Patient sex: M
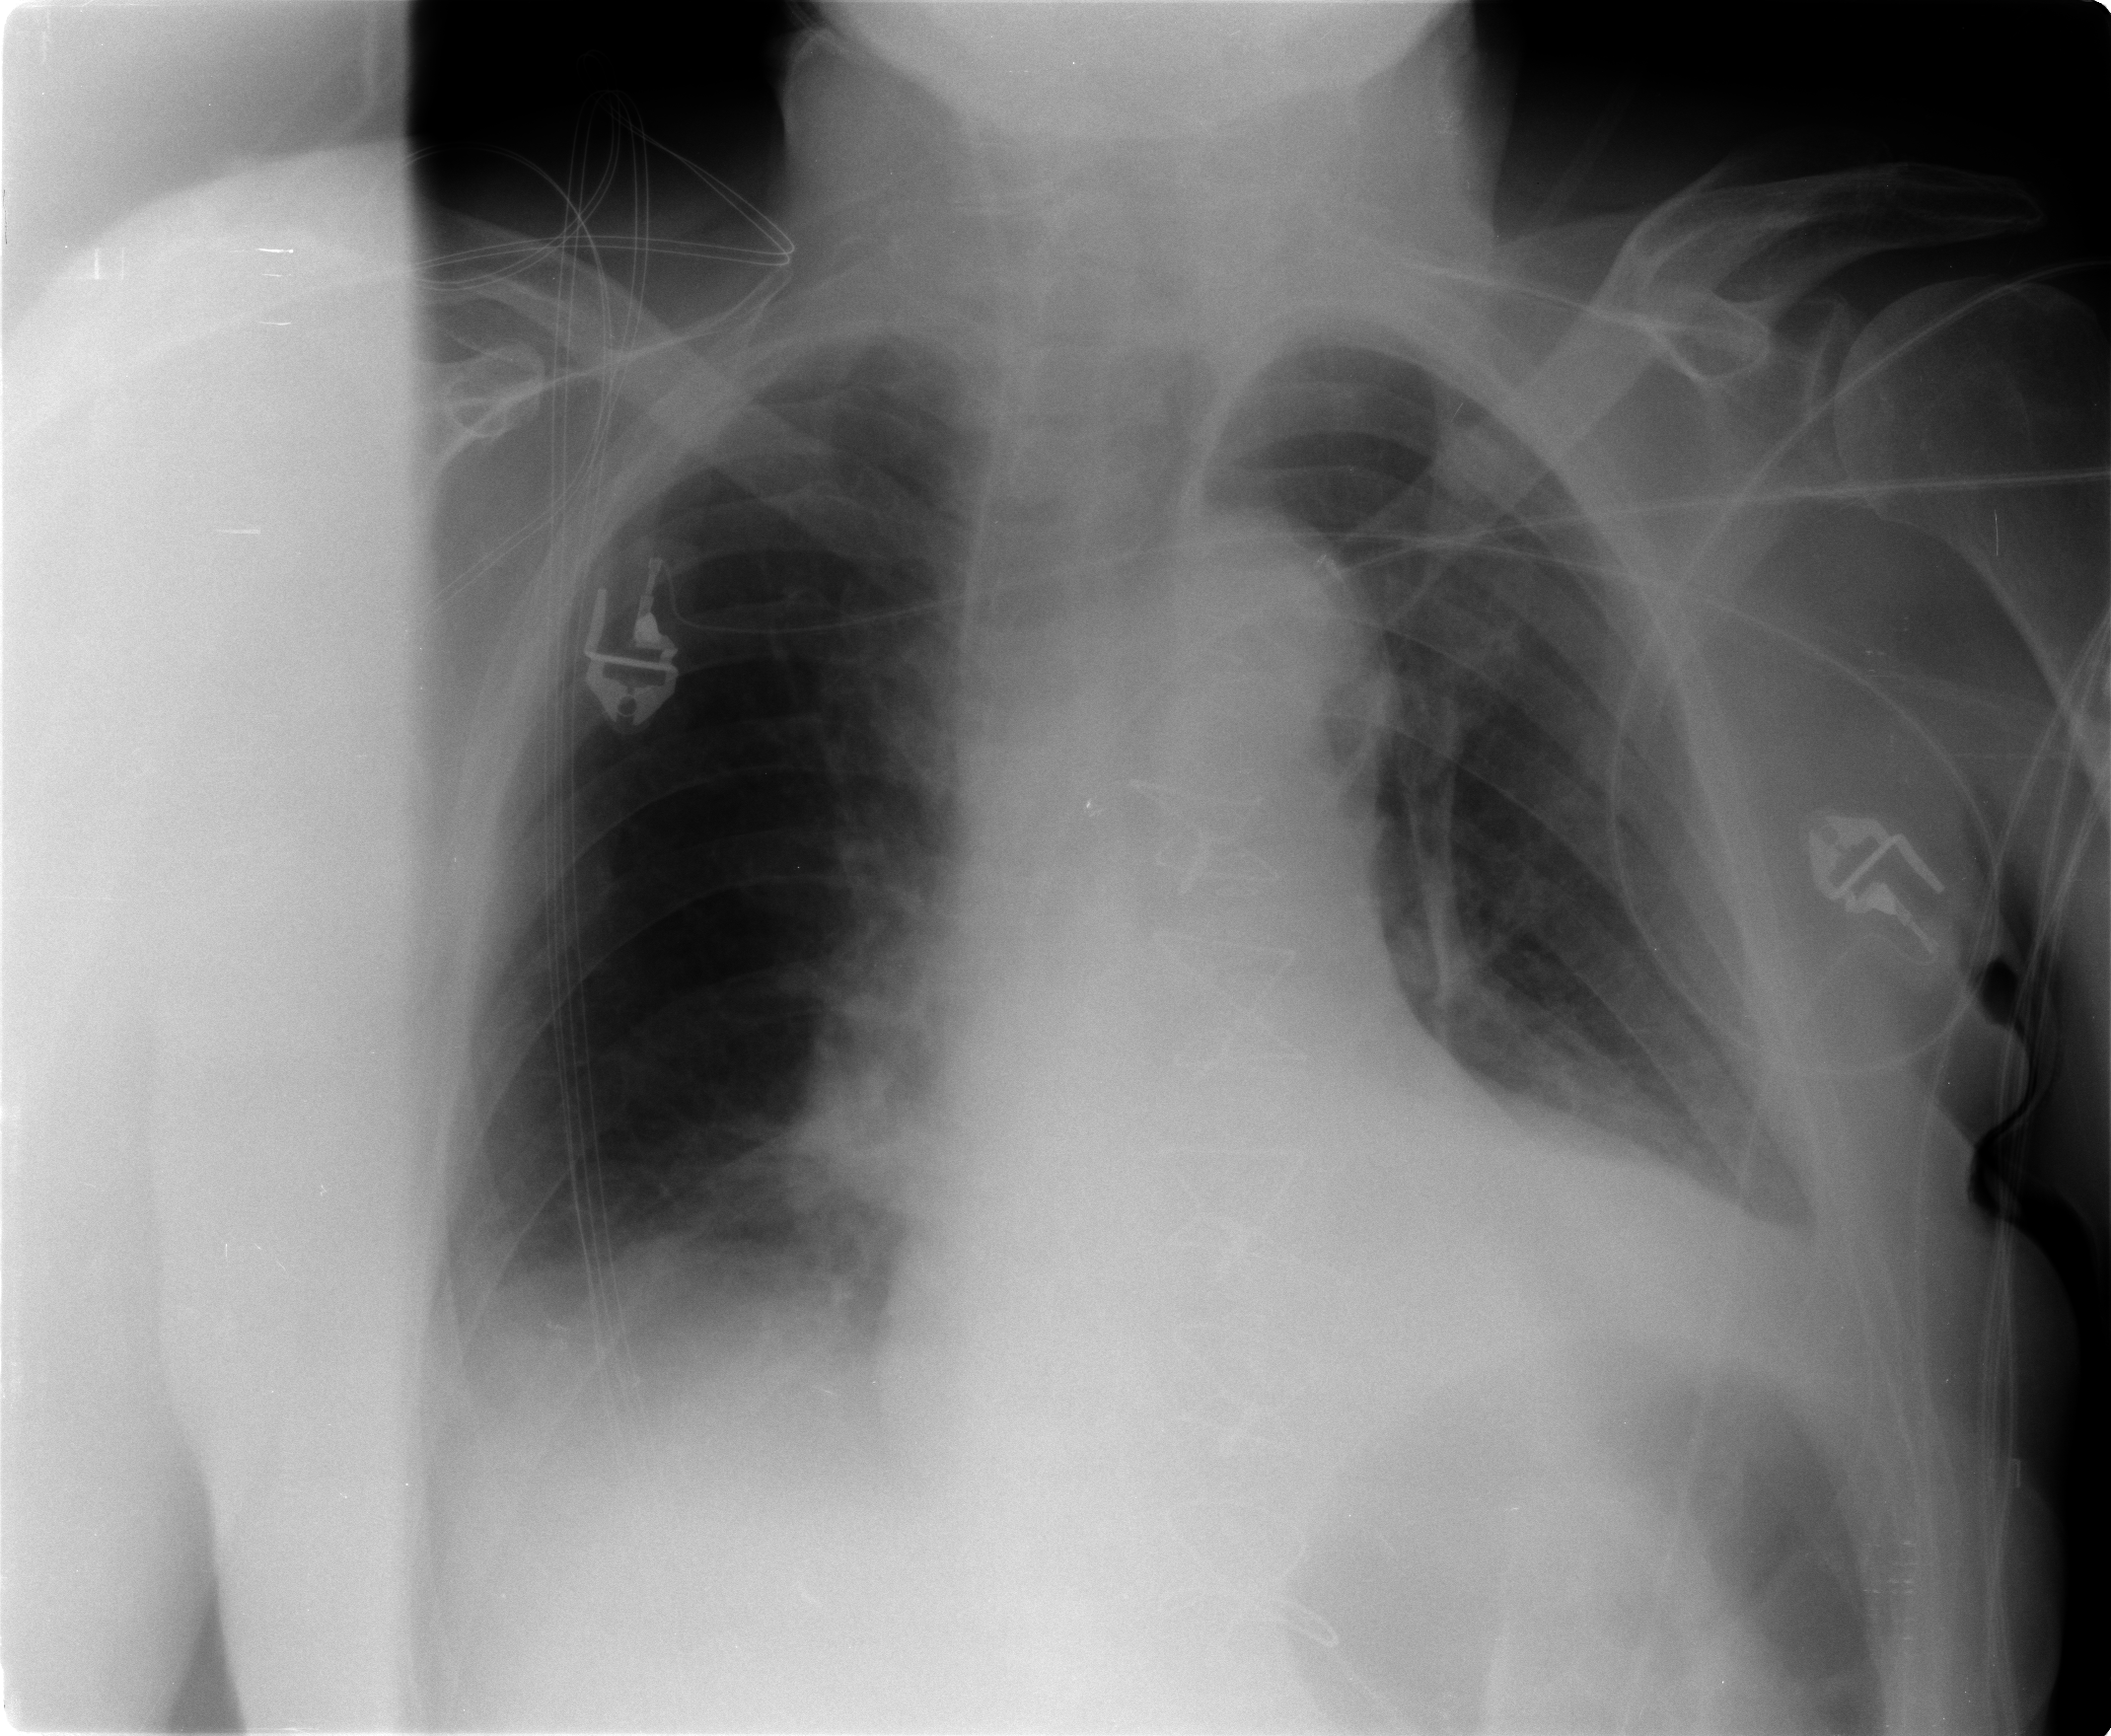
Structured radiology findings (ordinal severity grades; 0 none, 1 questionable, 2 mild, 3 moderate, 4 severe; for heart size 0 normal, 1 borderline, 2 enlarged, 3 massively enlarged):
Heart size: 2
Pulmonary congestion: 2
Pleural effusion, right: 0
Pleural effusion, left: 2
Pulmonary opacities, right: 0
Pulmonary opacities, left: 0
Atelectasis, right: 1
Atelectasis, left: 2